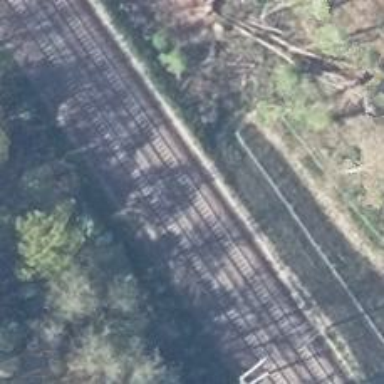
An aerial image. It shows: Railway track with contact lines for electrification.